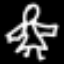
Label: angel